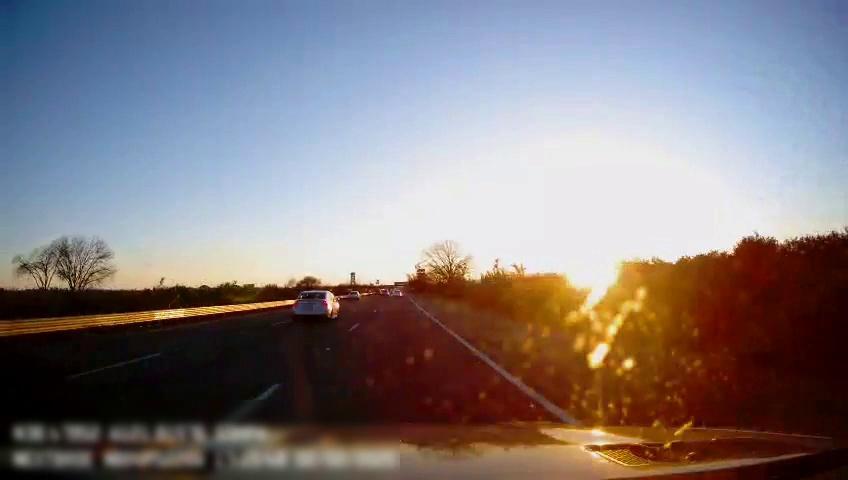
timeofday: Day
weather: Sunny
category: Drivable Space
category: Vehicles | SUV
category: Vehicles | Car
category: Lanes | Alternate Lane
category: Lanes | Alternate Lane
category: Lanes | Current Lane
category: Lanes | Alternate Lane
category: Traffic | Signs